Question: I want to get all folder's name in my desktop,

I want to put it in my list.
Any code for this?
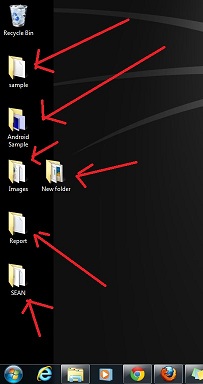
Answer: '''
var names = new DirectoryInfo(Environment.GetFolderPath(Environment.SpecialFolder.Desktop))
.GetDirectories().Select(d => d.Name).ToList();
'''